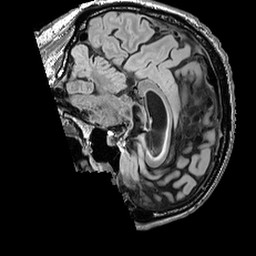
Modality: FLAIR
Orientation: sagittal
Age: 71
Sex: male
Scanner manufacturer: siemens
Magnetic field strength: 3 T
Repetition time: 5 s
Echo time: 0.387 s